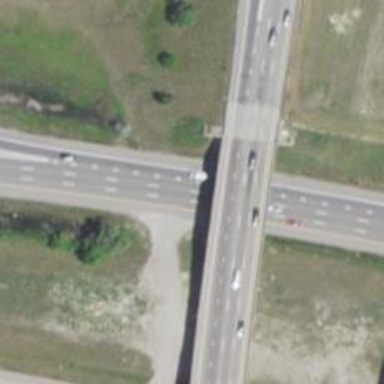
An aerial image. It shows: Motorway junction.